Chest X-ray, PA view. Patient: 66 years old, sex F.
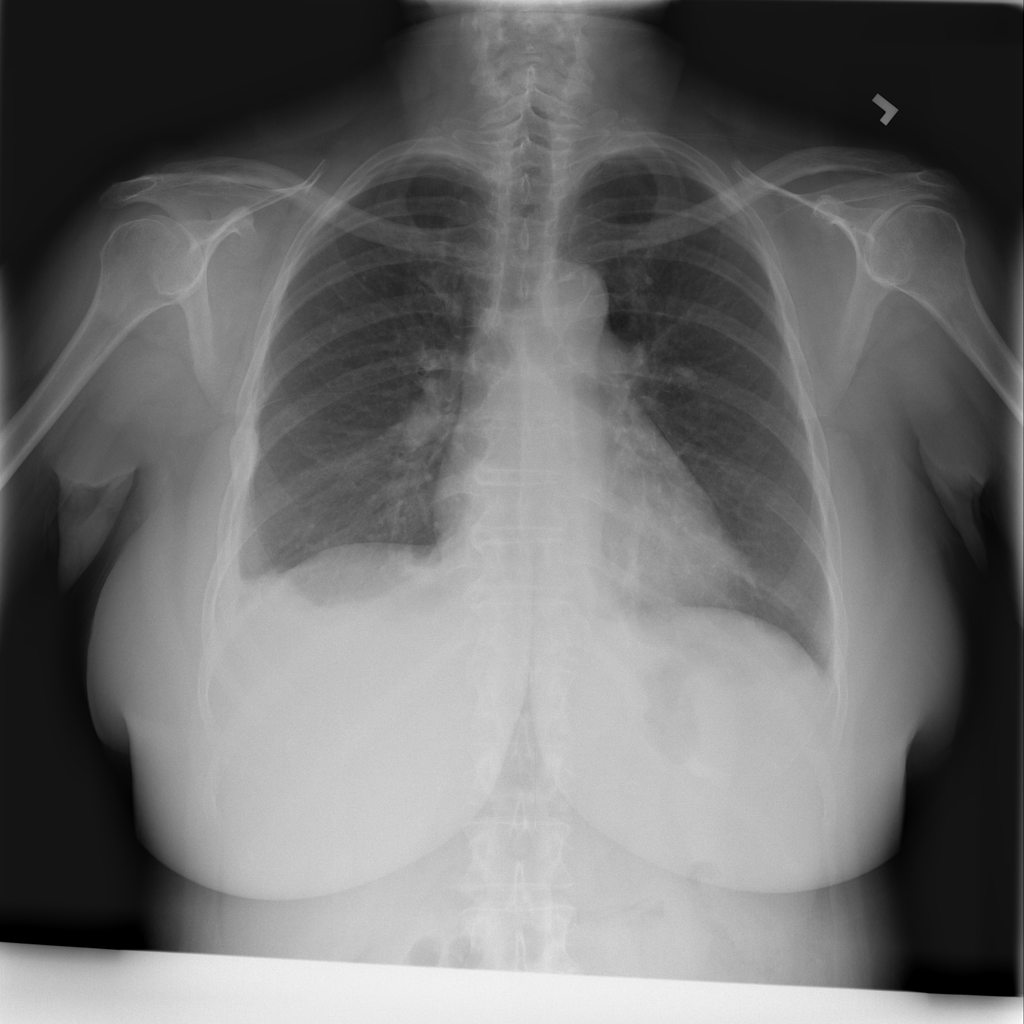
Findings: Consolidation, Pleural_Thickening